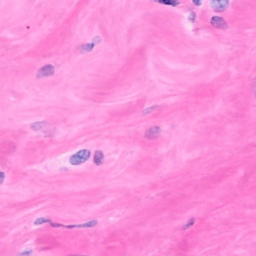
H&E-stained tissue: Breast